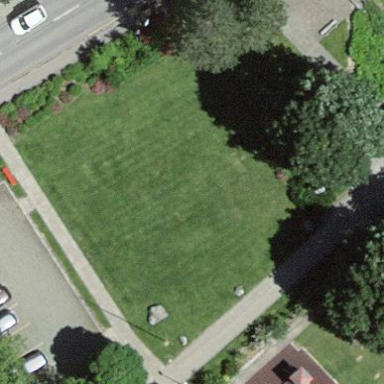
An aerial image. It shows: Natural grassy area.